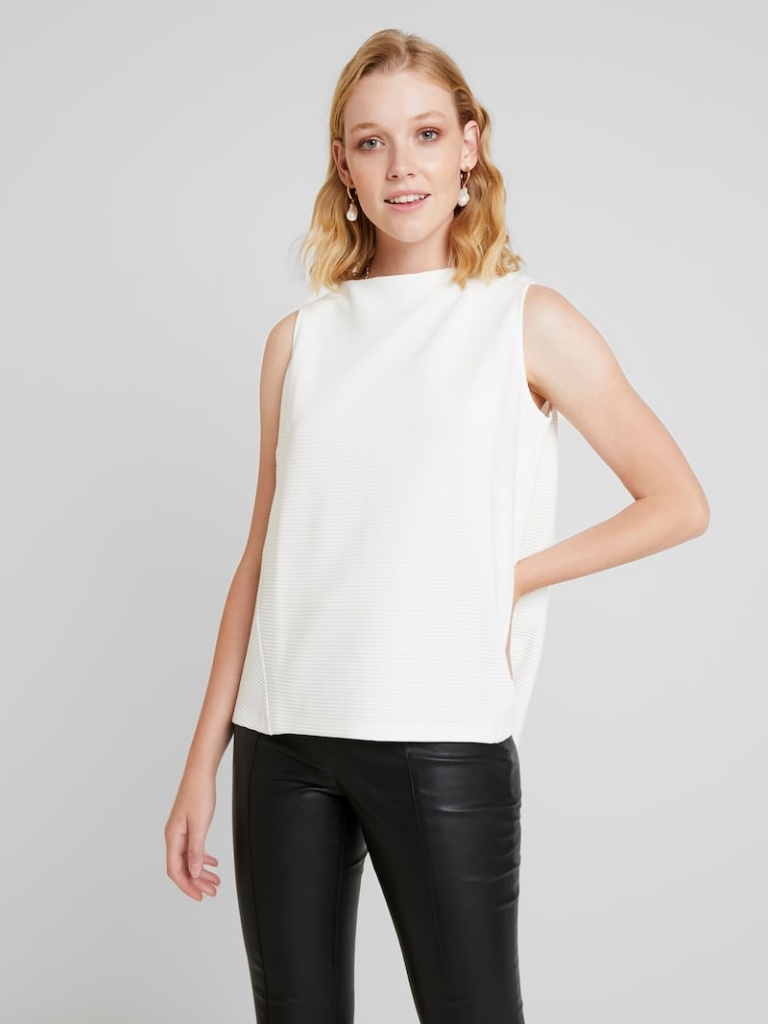
cotton relaxed sleeveless hip length Untucked boat tank